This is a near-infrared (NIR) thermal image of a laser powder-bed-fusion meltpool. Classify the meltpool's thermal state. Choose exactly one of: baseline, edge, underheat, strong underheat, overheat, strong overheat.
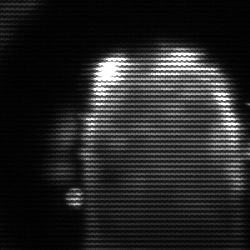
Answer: baseline